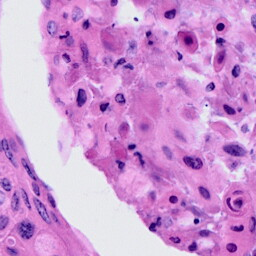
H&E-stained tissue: Cervix